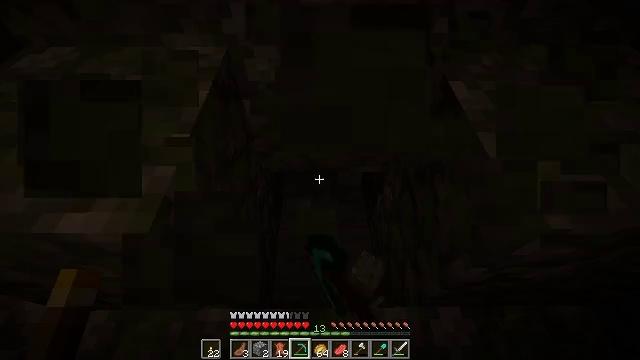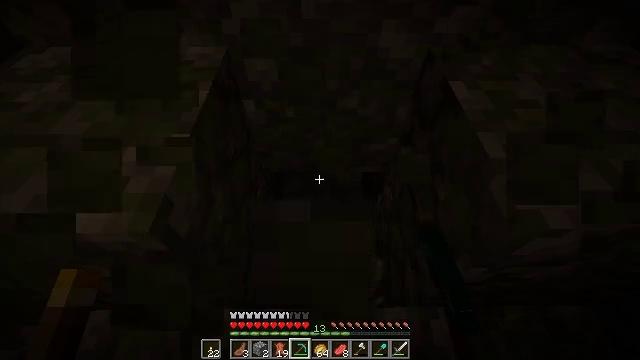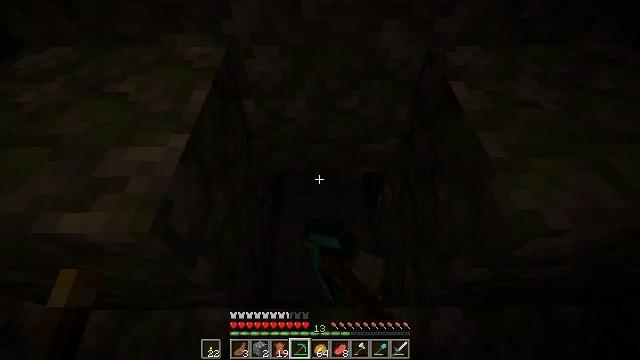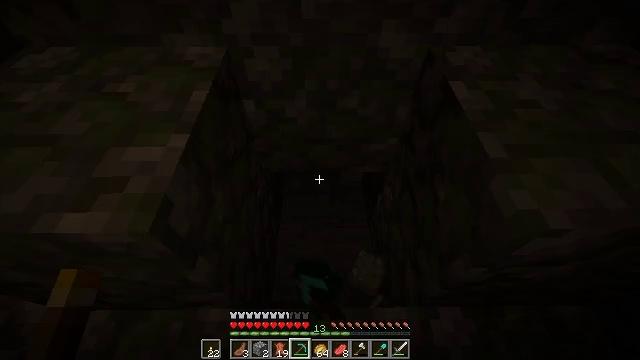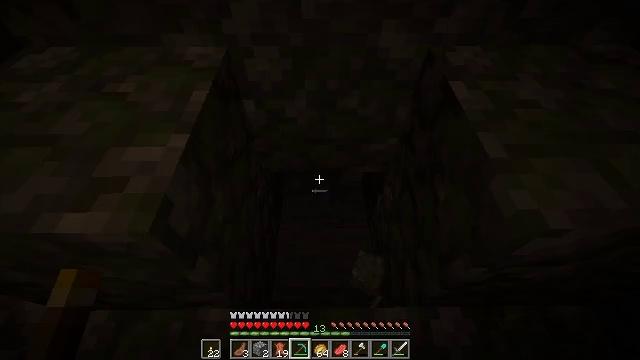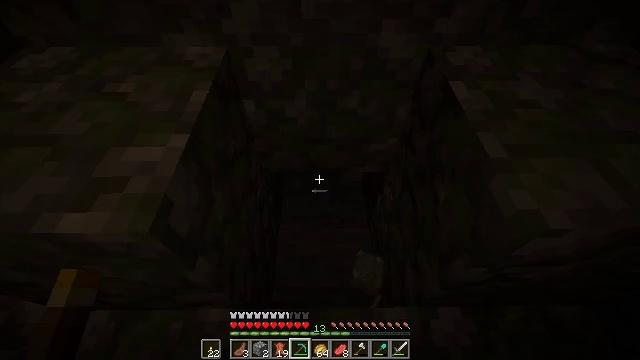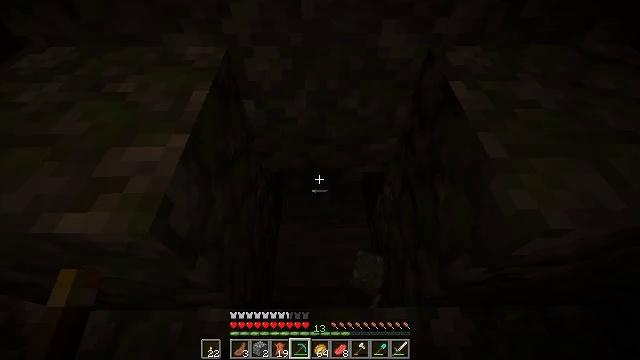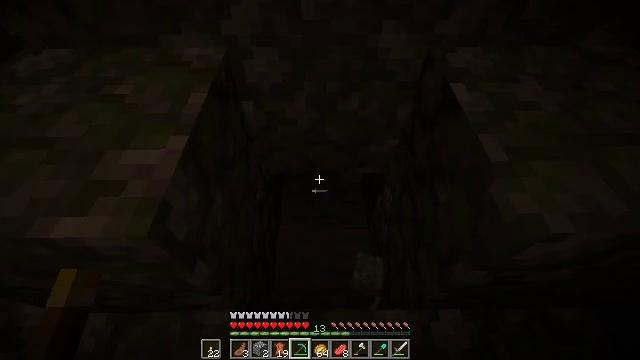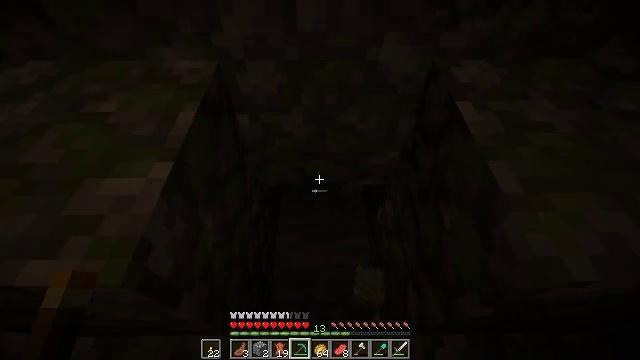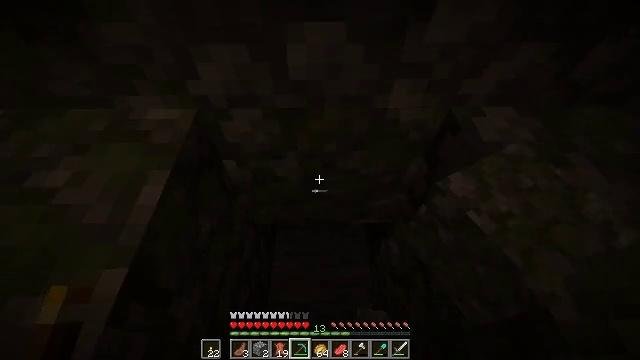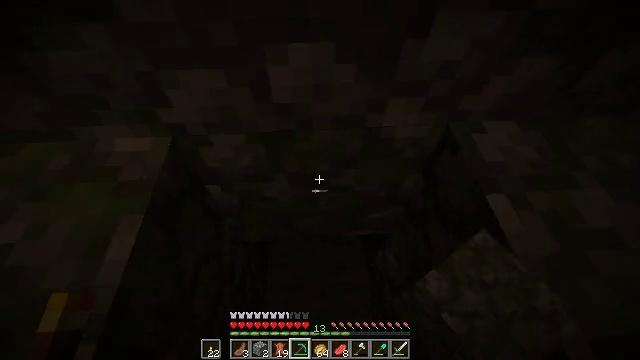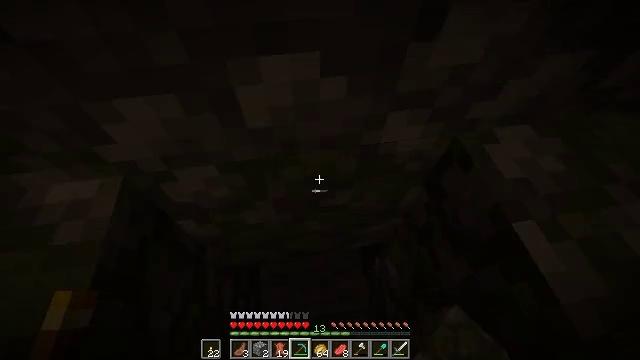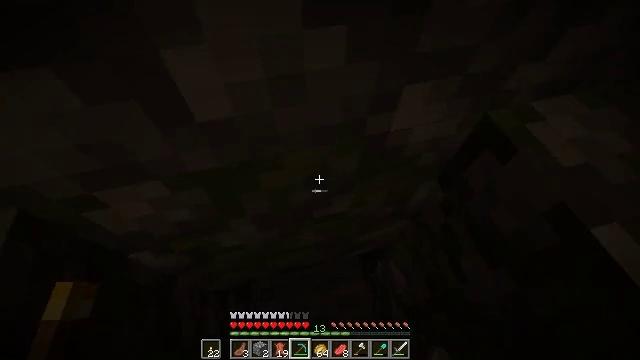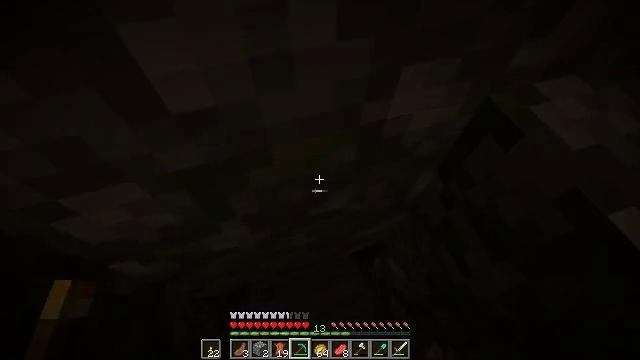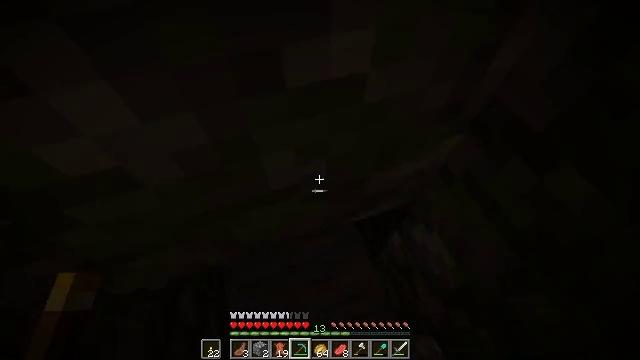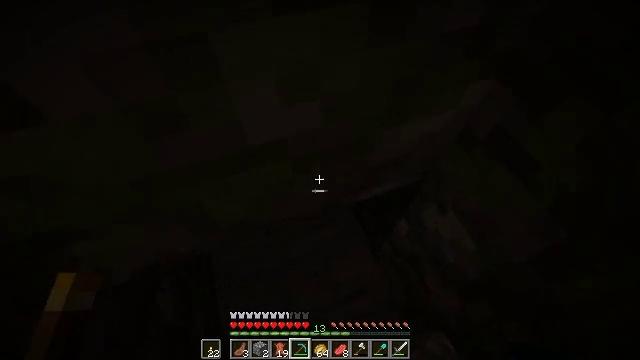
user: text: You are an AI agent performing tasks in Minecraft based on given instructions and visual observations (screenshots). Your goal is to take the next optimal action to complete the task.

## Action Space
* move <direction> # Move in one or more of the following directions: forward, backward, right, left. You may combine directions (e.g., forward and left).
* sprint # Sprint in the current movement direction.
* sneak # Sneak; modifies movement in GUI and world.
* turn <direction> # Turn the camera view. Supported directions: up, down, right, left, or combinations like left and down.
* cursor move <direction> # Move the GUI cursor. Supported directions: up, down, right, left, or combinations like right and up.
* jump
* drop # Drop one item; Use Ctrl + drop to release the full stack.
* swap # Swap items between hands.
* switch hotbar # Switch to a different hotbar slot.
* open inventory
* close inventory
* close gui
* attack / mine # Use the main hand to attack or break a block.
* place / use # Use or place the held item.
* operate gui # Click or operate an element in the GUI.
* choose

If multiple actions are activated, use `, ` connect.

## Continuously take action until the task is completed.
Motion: motion action
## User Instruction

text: Remove the tripwire from its position.
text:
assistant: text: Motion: attack / mine
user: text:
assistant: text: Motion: attack / mine
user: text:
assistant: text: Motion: attack / mine
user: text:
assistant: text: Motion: no_op
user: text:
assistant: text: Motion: no_op
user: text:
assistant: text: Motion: no_op
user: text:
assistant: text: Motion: move forward
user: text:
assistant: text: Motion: move forward
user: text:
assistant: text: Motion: move forward
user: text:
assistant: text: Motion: move forward, turn right and down
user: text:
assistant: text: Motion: move forward, turn right and down
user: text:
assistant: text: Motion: turn right
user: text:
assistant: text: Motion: turn right
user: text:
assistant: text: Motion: turn right
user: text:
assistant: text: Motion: turn right
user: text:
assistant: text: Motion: turn right and down
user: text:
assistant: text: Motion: turn right and down
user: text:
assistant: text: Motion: turn right and down
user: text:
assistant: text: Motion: turn right
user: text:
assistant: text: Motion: turn right
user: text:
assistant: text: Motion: turn right
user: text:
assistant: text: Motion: turn right
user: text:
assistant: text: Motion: turn right
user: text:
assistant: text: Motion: no_op
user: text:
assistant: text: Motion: no_op
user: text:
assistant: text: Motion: no_op
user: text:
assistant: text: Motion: no_op
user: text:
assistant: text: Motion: no_op
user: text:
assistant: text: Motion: no_op
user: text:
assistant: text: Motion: no_op